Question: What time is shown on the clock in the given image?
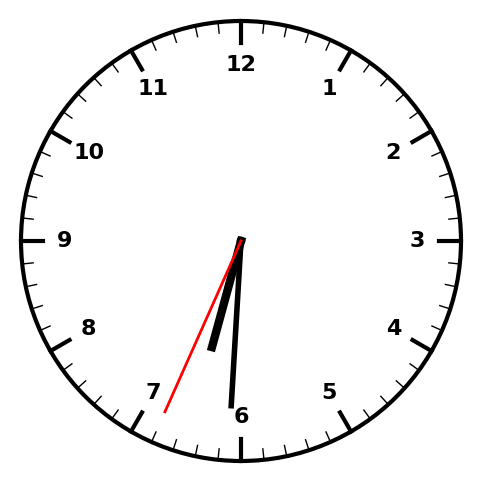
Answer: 06:30:34